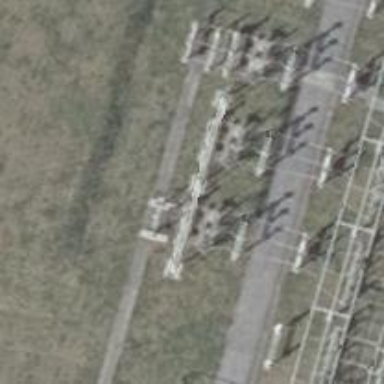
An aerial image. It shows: Power line with three cables.